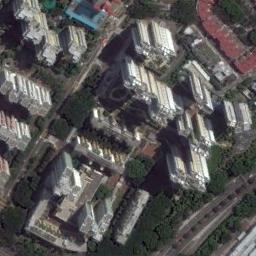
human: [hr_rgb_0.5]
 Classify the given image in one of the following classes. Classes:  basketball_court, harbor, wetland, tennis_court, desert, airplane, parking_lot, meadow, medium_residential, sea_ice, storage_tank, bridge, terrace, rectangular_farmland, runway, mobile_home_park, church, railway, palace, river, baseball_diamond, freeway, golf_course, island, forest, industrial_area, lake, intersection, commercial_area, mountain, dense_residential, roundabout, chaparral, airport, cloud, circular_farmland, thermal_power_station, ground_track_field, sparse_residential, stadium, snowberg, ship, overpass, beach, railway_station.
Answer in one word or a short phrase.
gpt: commercial_area